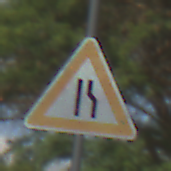
Verkehrszeichen: EinseitigVerengteFahrbahnRechts
Umgebung: Outdoor, Nature
Tageszeit: MorningAfternoon
Wetter: PartlyCloudy
Licht: Natural
Jahreszeit: NotSpecified
Kontrast: HighContrast